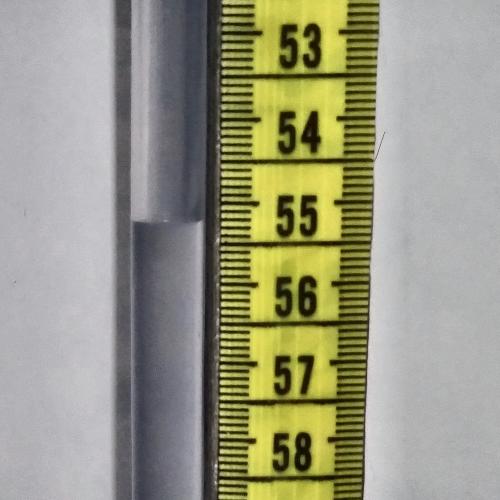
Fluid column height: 55.2 cm